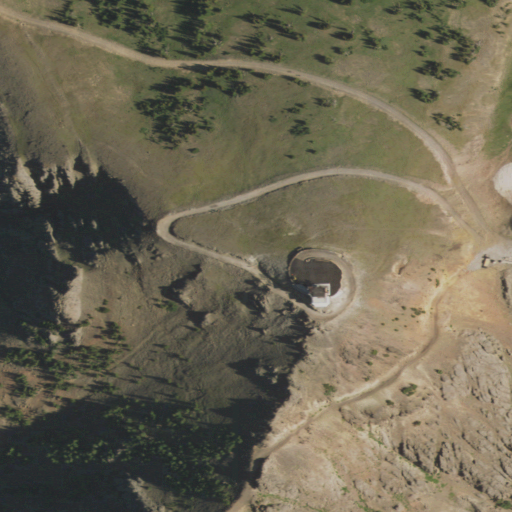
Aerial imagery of mountain in Wyoming named Mount Washburn containing shrub, grassland, evergreen forest, and medium intensity development